Question:
The graph shows 'cpu's max' > 96%, but 'cpu's avg' < 10%
How can this be the case? (I mean, shouldn't 'cpu's avg' > 40, or at least >30?)
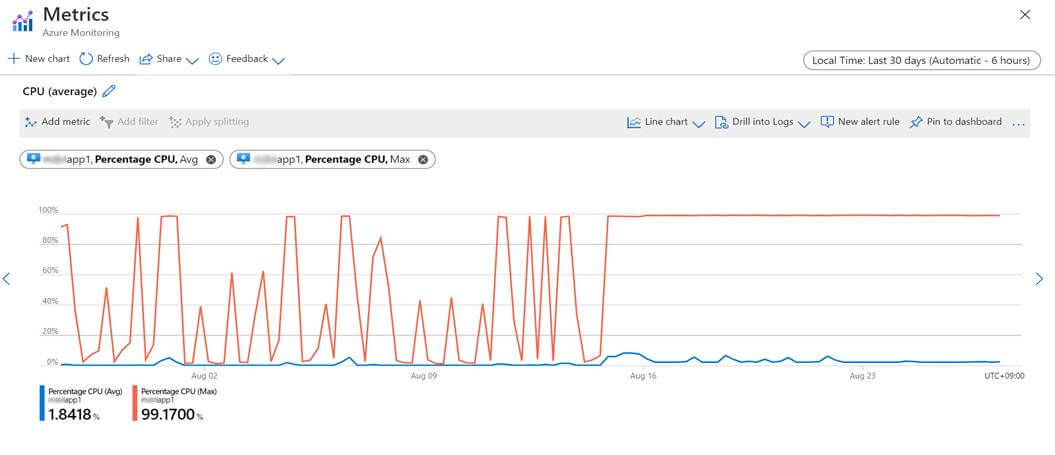
Answer: Not really, I estimated some of the values from the Graph, and put them in a spreadsheet and calculated a 5 Min Average, as well as calculated the Max CPU and the Average of the 5 Min Average. Below is what it looks like. When you are doing an Average over a time, it smooths out all the peaks and lows.
'''
Max 5 Min Avg
85
40
20
5
25 35
40 26
5 19
10 17
99 35.8
Max Average
99 26.56
'''
If it is continually at high CPU, then your overall average will start growing.
However that average does look rather low on your graph, but you aren't showing the Min CPU either, so it may be short burst where it is high, but more often low CPU usage, you should graph that as well.
Are you trying to configure alerts or scaling? Then you should be looking at the average over a small period e.g. 5 minutes, and if that exceeds a threshold (usually 75-80%) then you send the alert and or scale out.